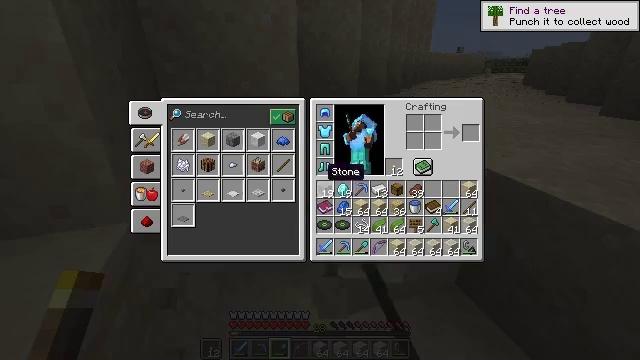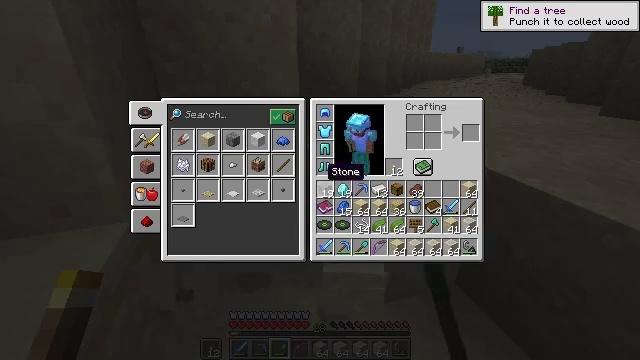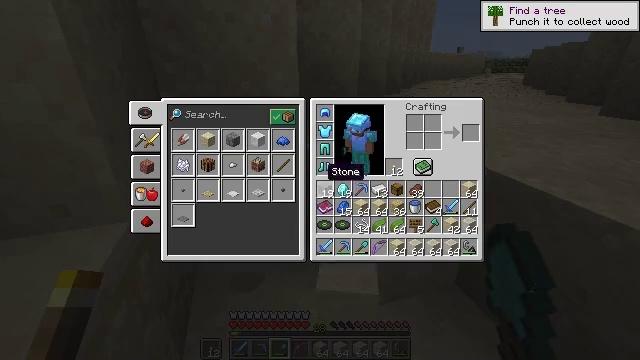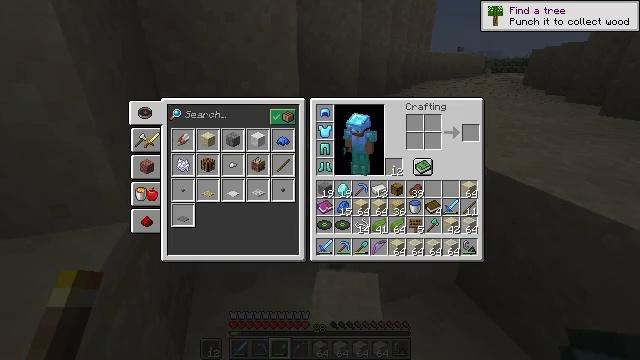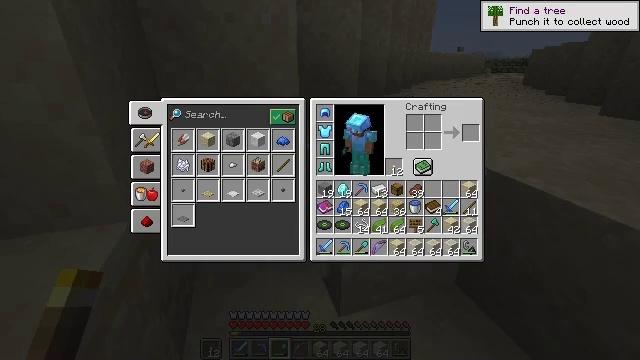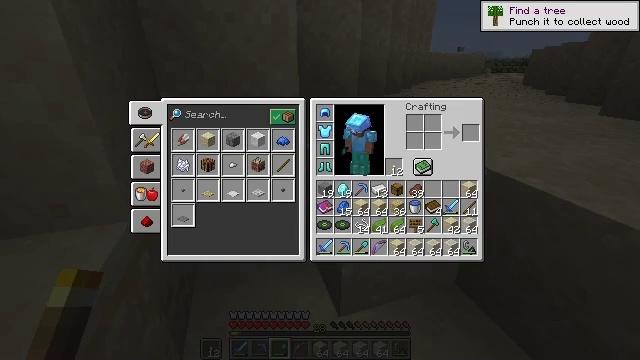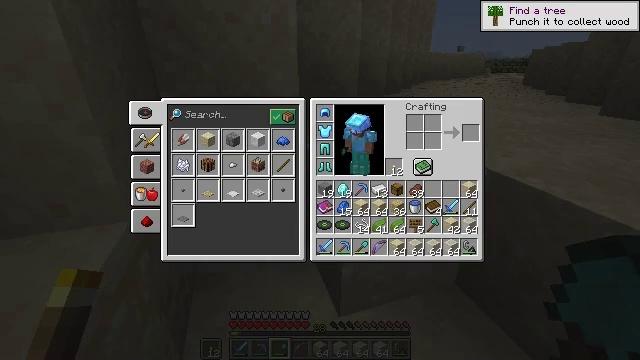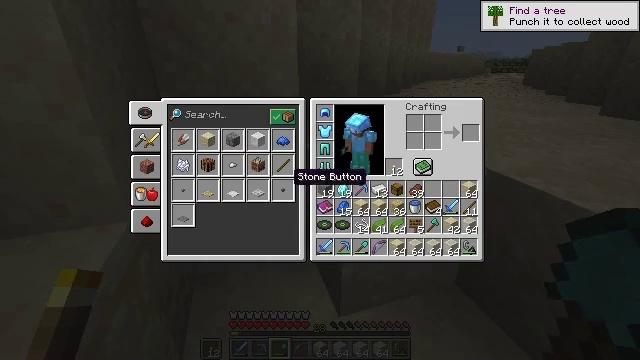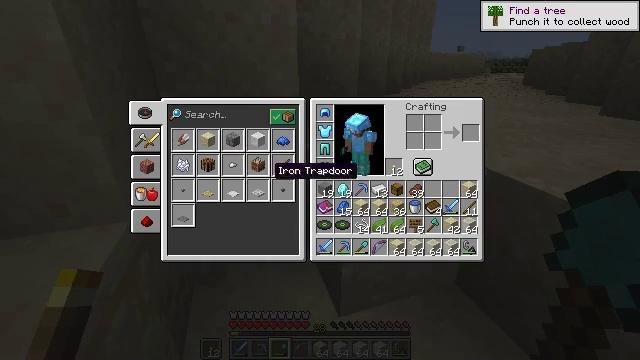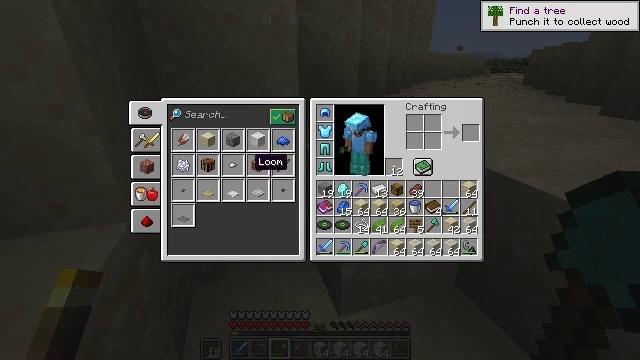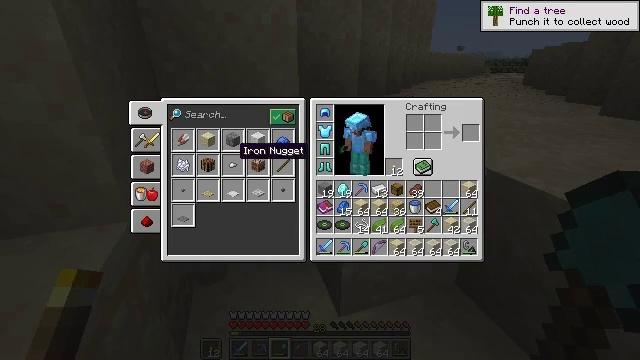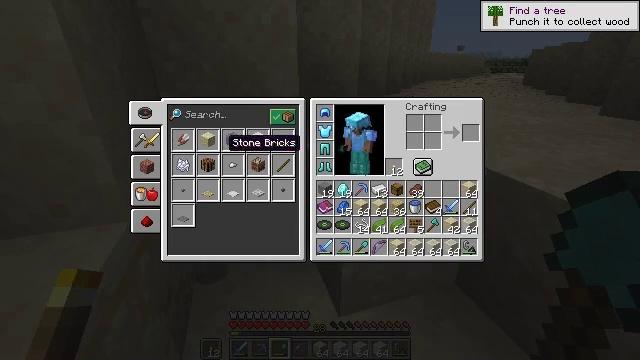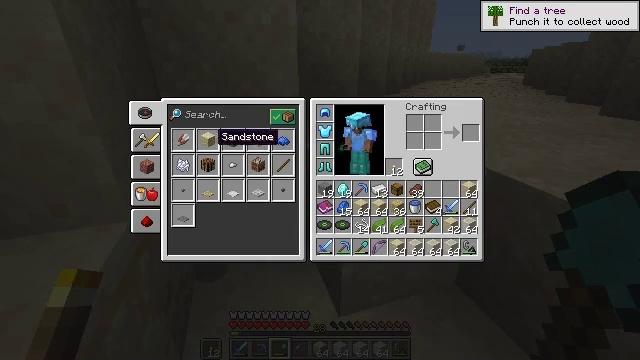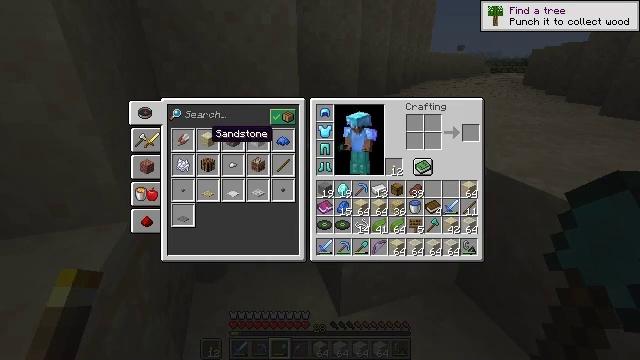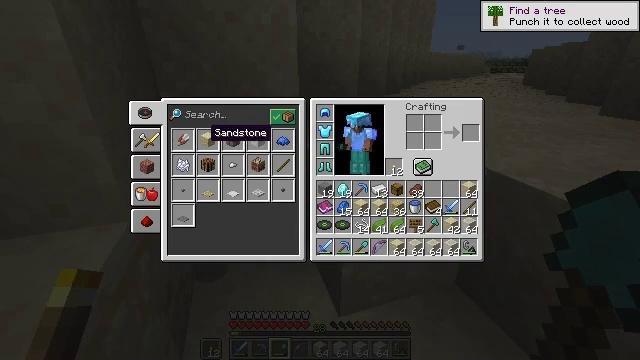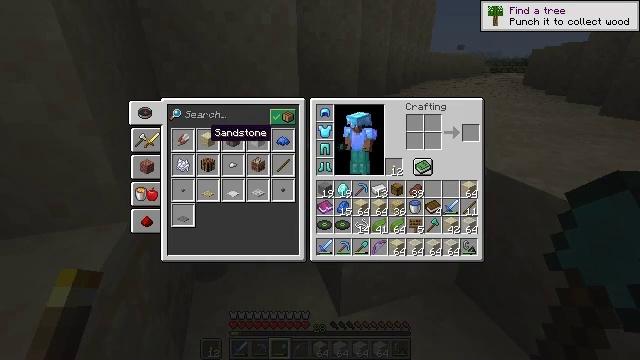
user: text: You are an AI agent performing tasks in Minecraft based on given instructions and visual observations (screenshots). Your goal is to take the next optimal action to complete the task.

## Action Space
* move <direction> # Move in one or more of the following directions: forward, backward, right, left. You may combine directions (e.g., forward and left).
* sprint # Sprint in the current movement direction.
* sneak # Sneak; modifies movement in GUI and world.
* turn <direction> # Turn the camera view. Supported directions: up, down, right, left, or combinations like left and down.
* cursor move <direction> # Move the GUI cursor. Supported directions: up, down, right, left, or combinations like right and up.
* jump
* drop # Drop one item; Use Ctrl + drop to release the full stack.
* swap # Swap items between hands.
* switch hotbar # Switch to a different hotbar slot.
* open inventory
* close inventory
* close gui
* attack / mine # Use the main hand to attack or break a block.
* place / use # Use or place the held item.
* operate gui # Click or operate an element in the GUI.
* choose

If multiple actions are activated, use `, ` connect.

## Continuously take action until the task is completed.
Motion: motion action
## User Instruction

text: Get sandstone by using a crafting table and sand blocks.
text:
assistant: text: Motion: open inventory
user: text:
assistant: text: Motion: open inventory
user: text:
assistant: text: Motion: turn left
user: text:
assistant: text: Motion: no_op
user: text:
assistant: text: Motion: no_op
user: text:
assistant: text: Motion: turn left
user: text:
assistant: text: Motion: turn left
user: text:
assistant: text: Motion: sneak, turn left
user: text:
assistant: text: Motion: sneak, turn left and up
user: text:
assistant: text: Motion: sneak, turn left and up
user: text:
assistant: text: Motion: sneak, turn left and up
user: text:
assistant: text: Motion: sneak, turn left
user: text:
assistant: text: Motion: sneak
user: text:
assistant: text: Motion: sneak
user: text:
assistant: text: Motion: sneak
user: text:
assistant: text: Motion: sneak, attack / mine
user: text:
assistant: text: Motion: sneak, attack / mine
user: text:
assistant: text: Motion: sneak, attack / mine
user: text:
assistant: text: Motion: sneak, turn right
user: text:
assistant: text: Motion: sneak, turn right
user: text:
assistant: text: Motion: sneak, turn right and down
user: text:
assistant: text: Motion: sneak, turn right
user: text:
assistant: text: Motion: sneak
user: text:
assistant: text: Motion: sneak
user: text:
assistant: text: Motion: sneak
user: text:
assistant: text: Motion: sneak, turn left
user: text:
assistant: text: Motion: sneak, turn left
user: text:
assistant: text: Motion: sneak, turn left
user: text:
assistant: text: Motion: sneak
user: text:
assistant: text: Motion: sneak